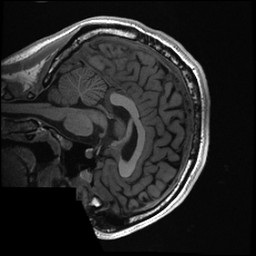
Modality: T1w
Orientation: sagittal